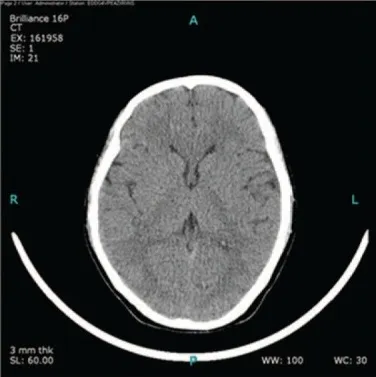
Postoperative CT scan. (B) Head CT revealed no abnormalities.
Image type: radiology (ct)